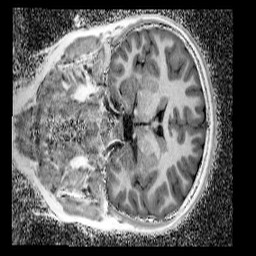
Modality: UNIT1_denoised
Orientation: coronal
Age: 10
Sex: female
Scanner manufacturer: siemens
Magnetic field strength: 3 T
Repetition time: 4 s
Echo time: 0.00299 s